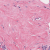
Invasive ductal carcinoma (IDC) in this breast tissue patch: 1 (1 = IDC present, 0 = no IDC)